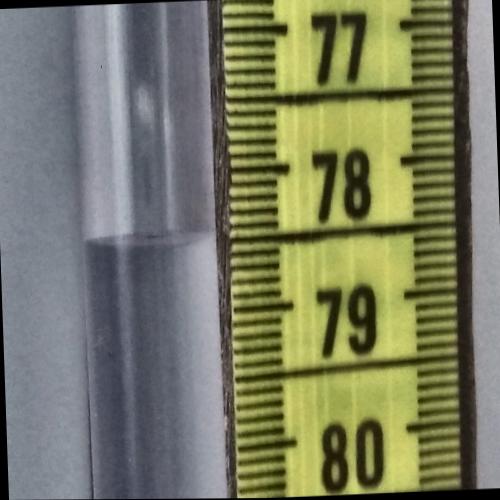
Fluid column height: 78.5 cm